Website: macys
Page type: billing-address
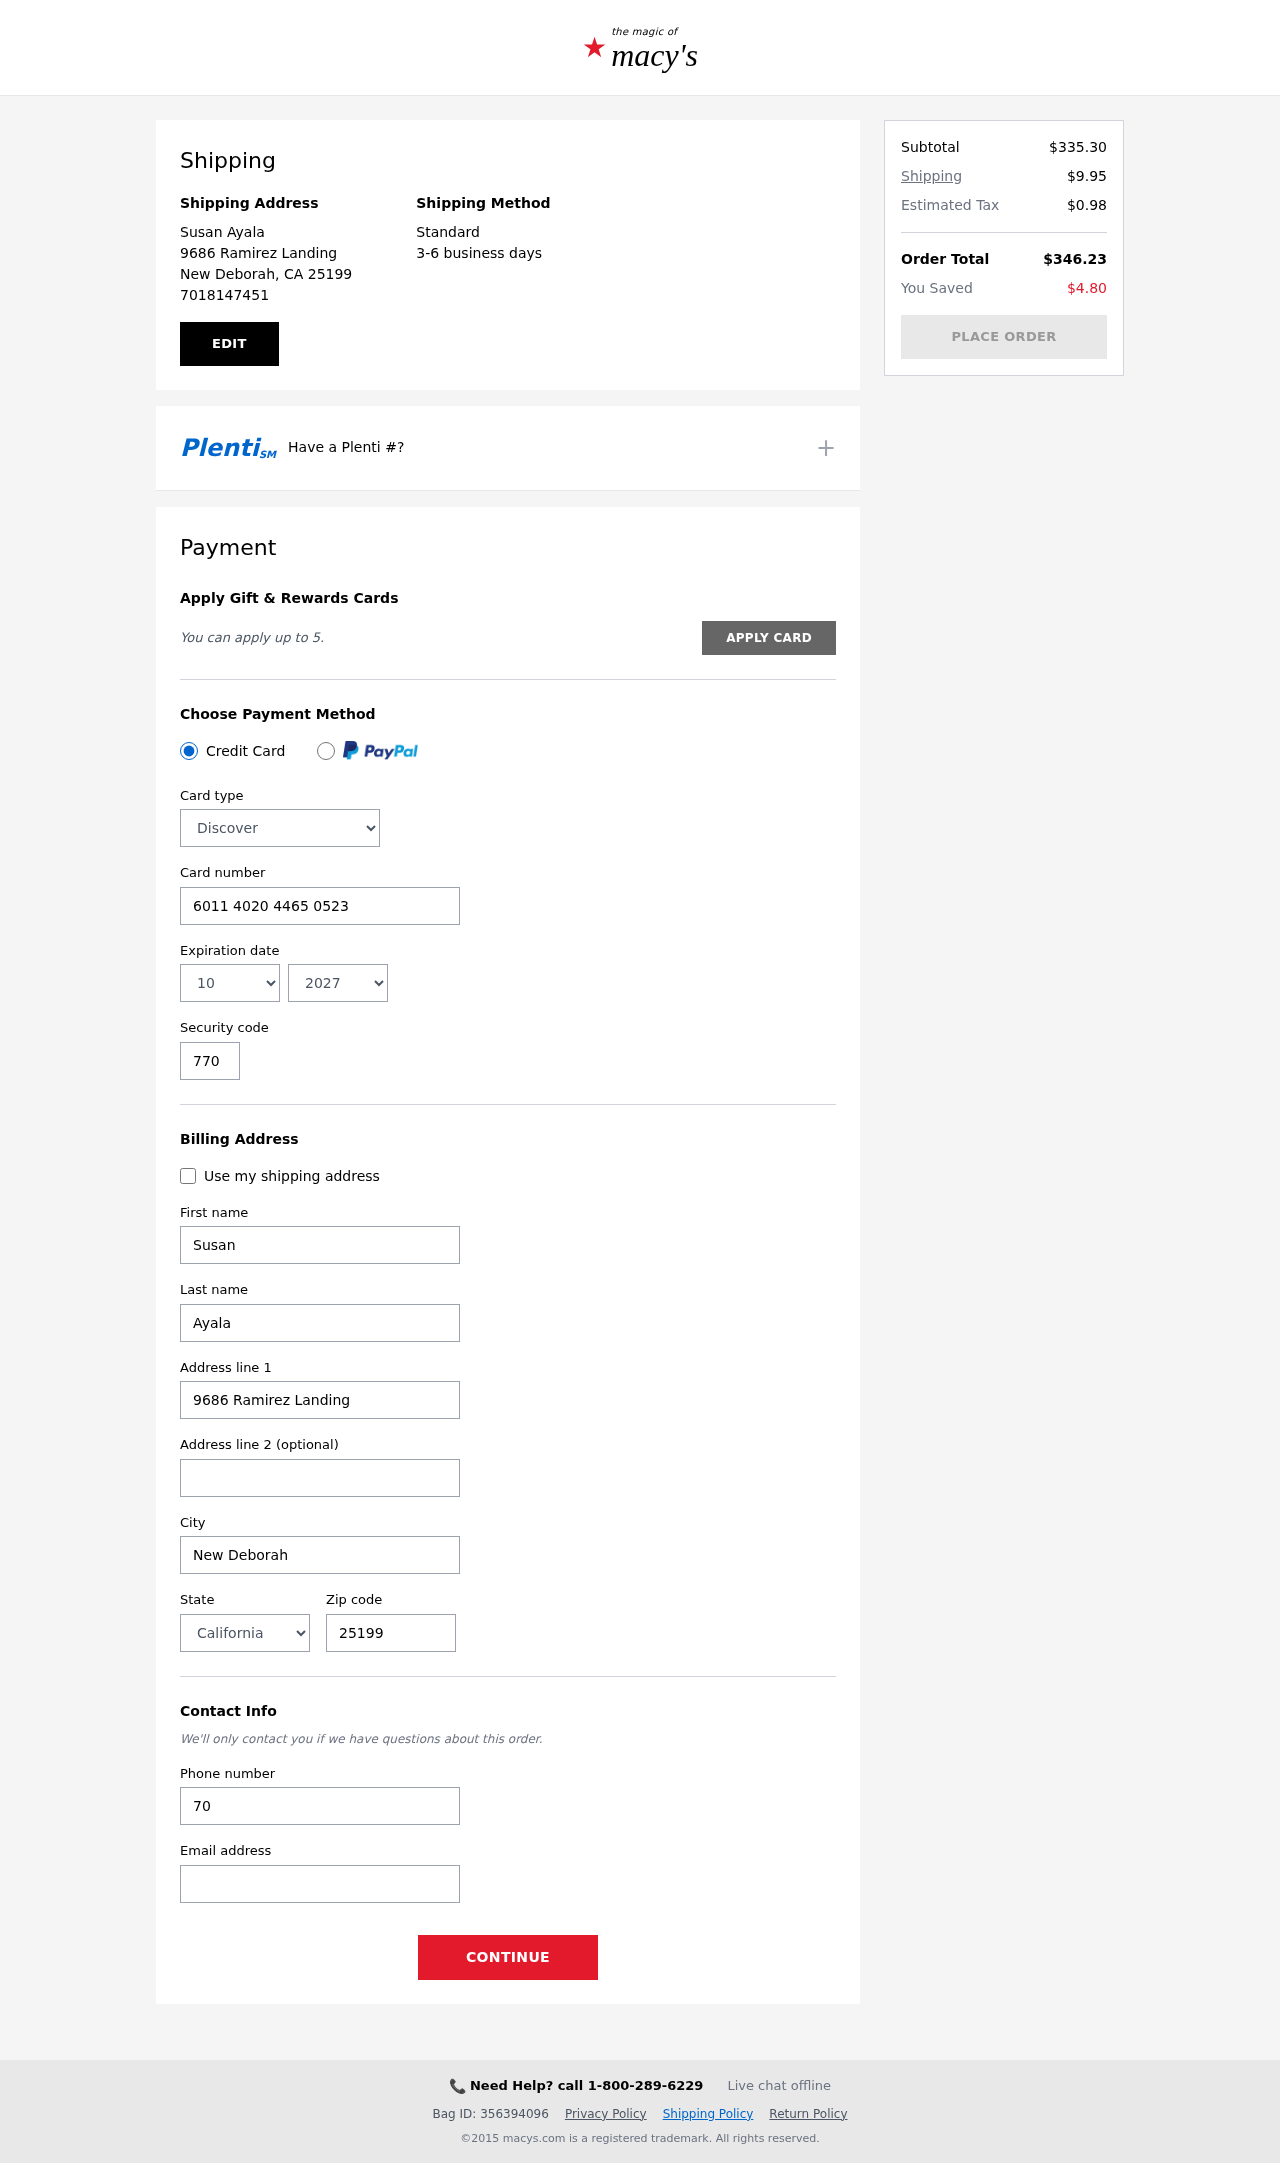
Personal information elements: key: PII_CARD_CVV
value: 770
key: PII_CARD_EXPIRY_MONTH
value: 10
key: PII_CARD_EXPIRY_YEAR
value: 27
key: PII_CARD_NUMBER
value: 6011 4020 4465 0523
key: PII_CARD_TYPE
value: Discover
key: PII_CITY
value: New Deborah
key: PII_CITY_STATE_ZIP
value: New Deborah, CA 25199
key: PII_EMAIL
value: sayala@yahoo.com
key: PII_FIRSTNAME
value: Susan
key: PII_FULLNAME
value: Susan Ayala
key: PII_LASTNAME
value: Ayala
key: PII_PHONE
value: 7018147451
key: PII_POSTCODE
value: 25199
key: PII_STATE
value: California
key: PII_STREET
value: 9686 Ramirez Landing
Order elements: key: ORDER_SUBTOTAL
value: $335.30
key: ORDER_SHIPPING_COST
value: $9.95
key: ORDER_TAX
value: $0.98
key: ORDER_TOTAL
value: $346.23
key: ORDER_SAVINGS
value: $4.80